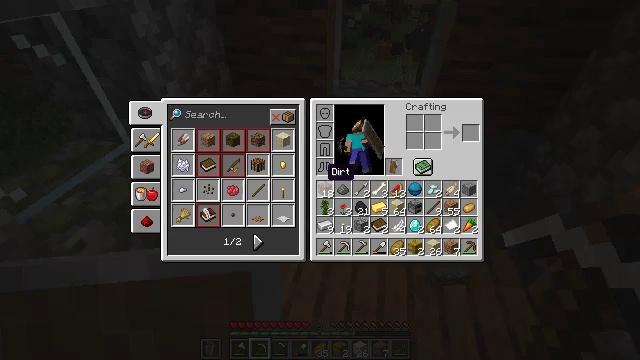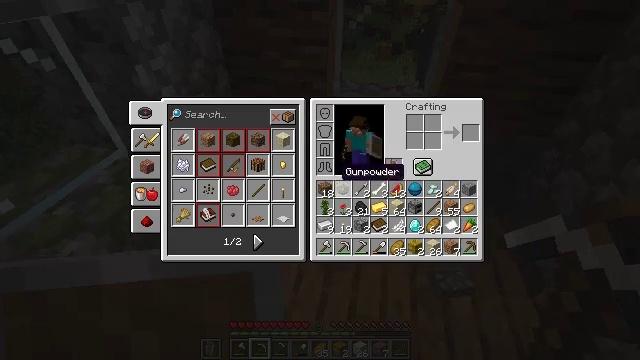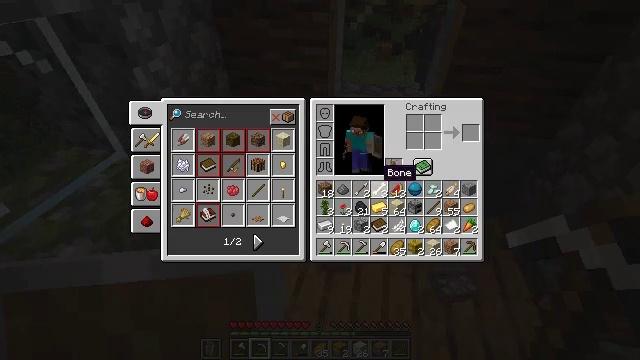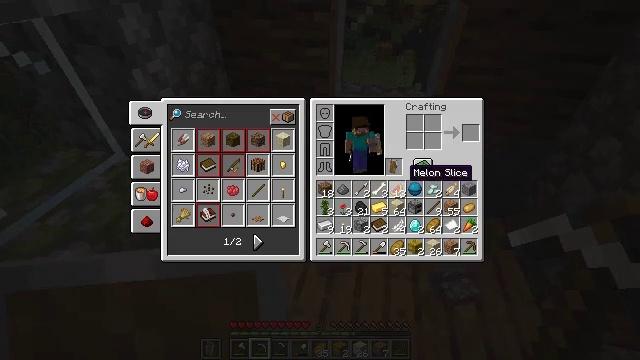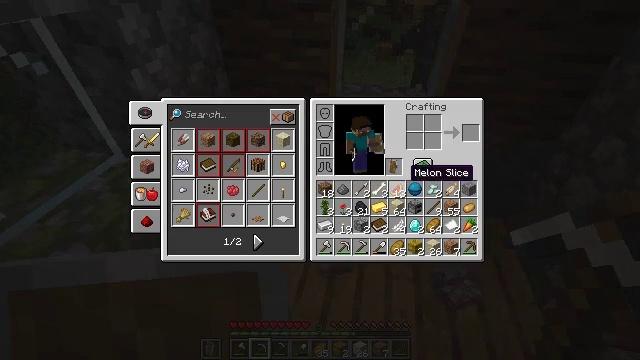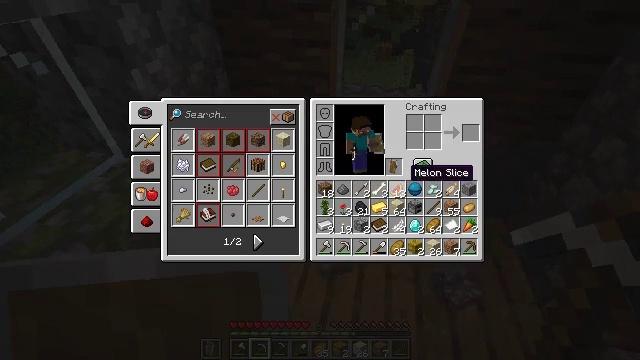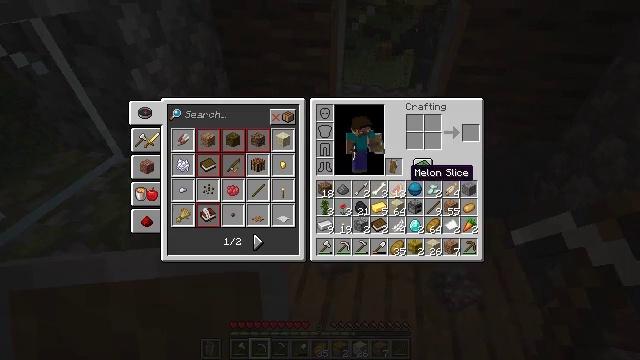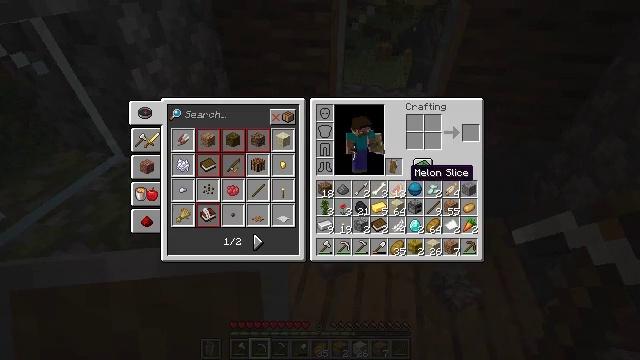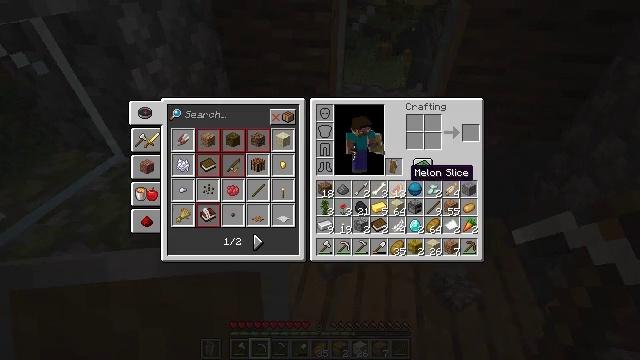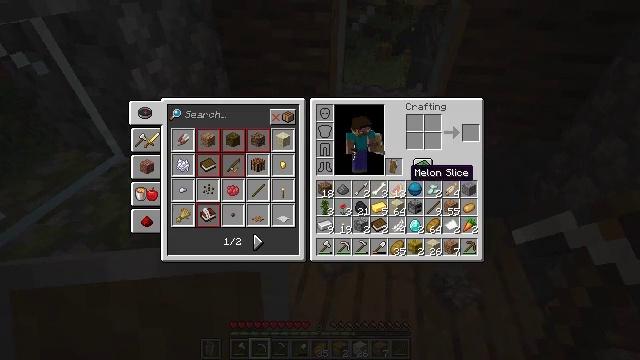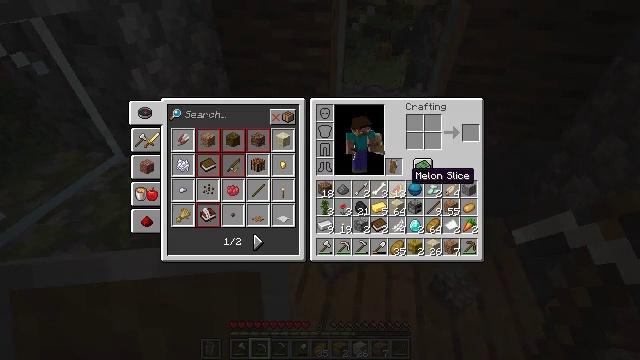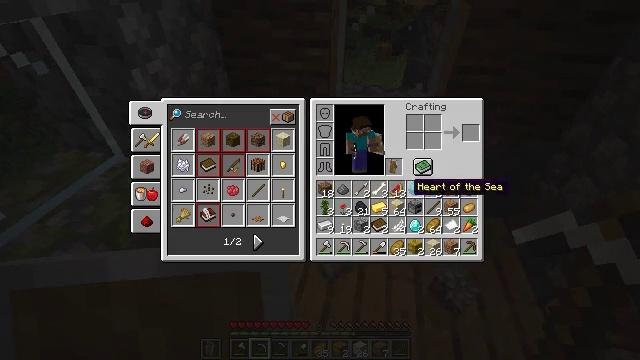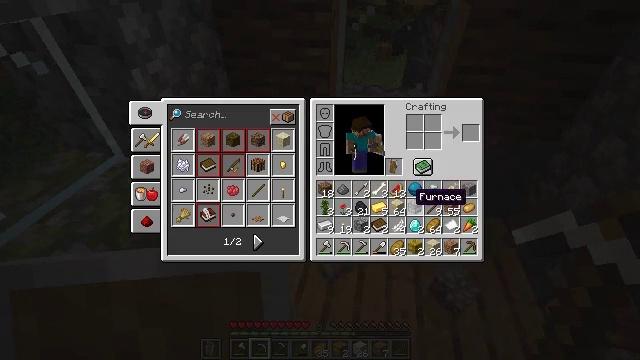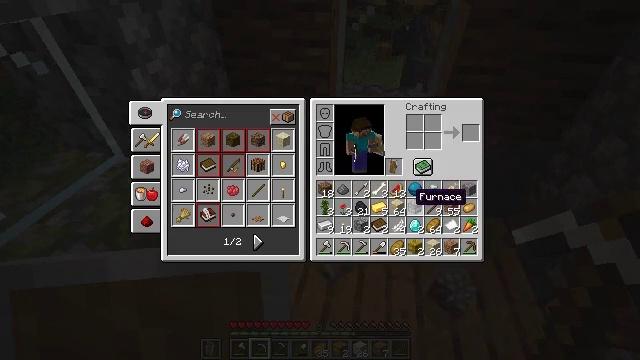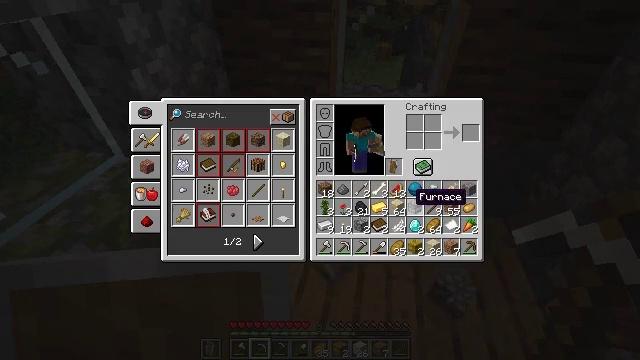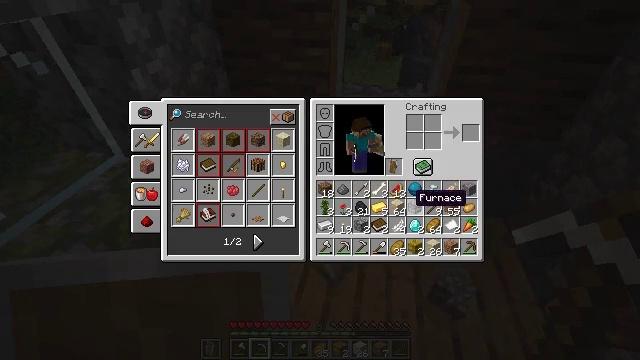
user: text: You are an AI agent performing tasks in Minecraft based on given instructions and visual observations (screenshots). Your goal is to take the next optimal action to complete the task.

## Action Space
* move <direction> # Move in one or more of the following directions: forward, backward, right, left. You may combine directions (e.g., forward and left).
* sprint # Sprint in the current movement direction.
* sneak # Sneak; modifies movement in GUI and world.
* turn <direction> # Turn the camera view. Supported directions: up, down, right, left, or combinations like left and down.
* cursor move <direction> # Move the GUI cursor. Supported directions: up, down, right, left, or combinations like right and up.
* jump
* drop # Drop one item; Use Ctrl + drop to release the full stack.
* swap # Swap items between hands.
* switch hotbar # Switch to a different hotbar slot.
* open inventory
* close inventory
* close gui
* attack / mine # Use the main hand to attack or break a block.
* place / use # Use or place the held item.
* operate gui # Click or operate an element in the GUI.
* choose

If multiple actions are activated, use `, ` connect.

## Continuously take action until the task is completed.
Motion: motion action
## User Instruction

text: Remove a poppy from the inventory.
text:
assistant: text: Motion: cursor move right, open inventory
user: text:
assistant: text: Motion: cursor move right, open inventory
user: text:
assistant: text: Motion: cursor move right
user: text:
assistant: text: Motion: no_op
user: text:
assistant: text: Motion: no_op
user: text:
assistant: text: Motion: no_op
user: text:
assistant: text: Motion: no_op
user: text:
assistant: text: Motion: no_op
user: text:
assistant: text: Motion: no_op
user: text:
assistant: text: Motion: no_op
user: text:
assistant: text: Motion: cursor move down
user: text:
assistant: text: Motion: cursor move down
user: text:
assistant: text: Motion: no_op
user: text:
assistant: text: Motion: no_op
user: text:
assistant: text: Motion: no_op
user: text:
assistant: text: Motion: no_op
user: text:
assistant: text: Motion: no_op
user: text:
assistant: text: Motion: cursor move right, close inventory
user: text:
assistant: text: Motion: turn right, close inventory
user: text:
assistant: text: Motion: turn right, close inventory
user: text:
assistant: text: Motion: turn right and up
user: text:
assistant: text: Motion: turn right and up
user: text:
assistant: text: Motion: move forward
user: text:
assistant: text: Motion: move forward
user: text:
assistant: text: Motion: move forward, sprint, turn left
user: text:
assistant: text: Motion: move forward, sprint
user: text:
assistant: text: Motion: move forward, sprint
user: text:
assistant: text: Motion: move forward, sprint, turn right
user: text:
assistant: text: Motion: move forward, sprint, turn right and up
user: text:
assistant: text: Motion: move forward, sprint, turn up